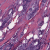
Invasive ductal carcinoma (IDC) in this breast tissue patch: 1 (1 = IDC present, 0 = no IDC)